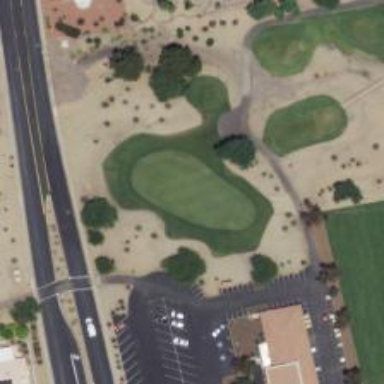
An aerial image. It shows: Rough grass area on golf course.